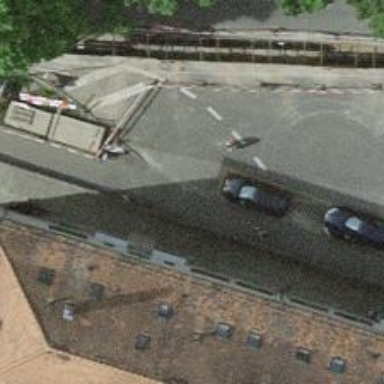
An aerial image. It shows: Kerb barrier.